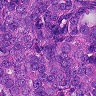
Metastatic tissue present: yes